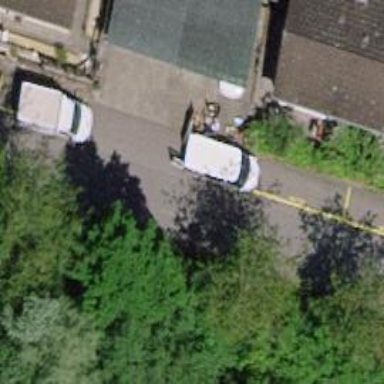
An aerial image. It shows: Garage.